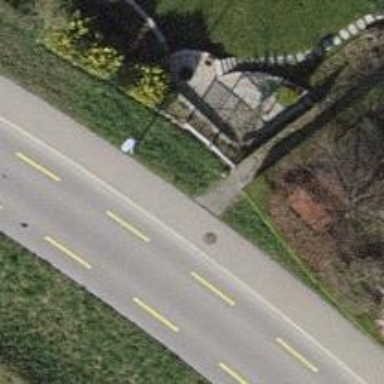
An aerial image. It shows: Cycle barrier.